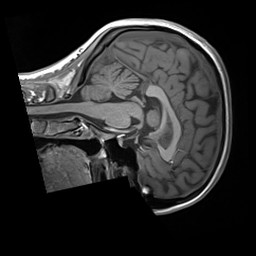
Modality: T1w
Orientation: sagittal
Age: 26
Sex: female
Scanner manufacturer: siemens
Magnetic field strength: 3 T
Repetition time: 1.8 s
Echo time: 0.00232 s